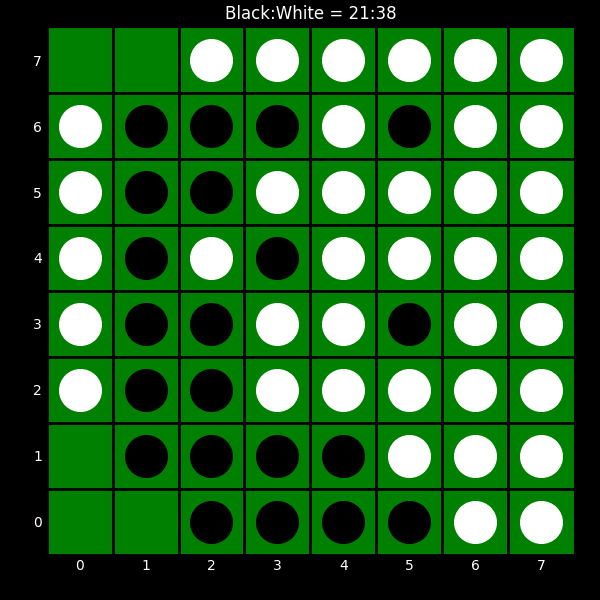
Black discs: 21
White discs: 38